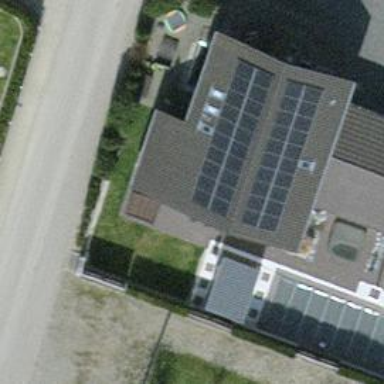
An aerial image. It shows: Detached building with gabled roof.